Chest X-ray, AP view. Patient: 57 years old, sex M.
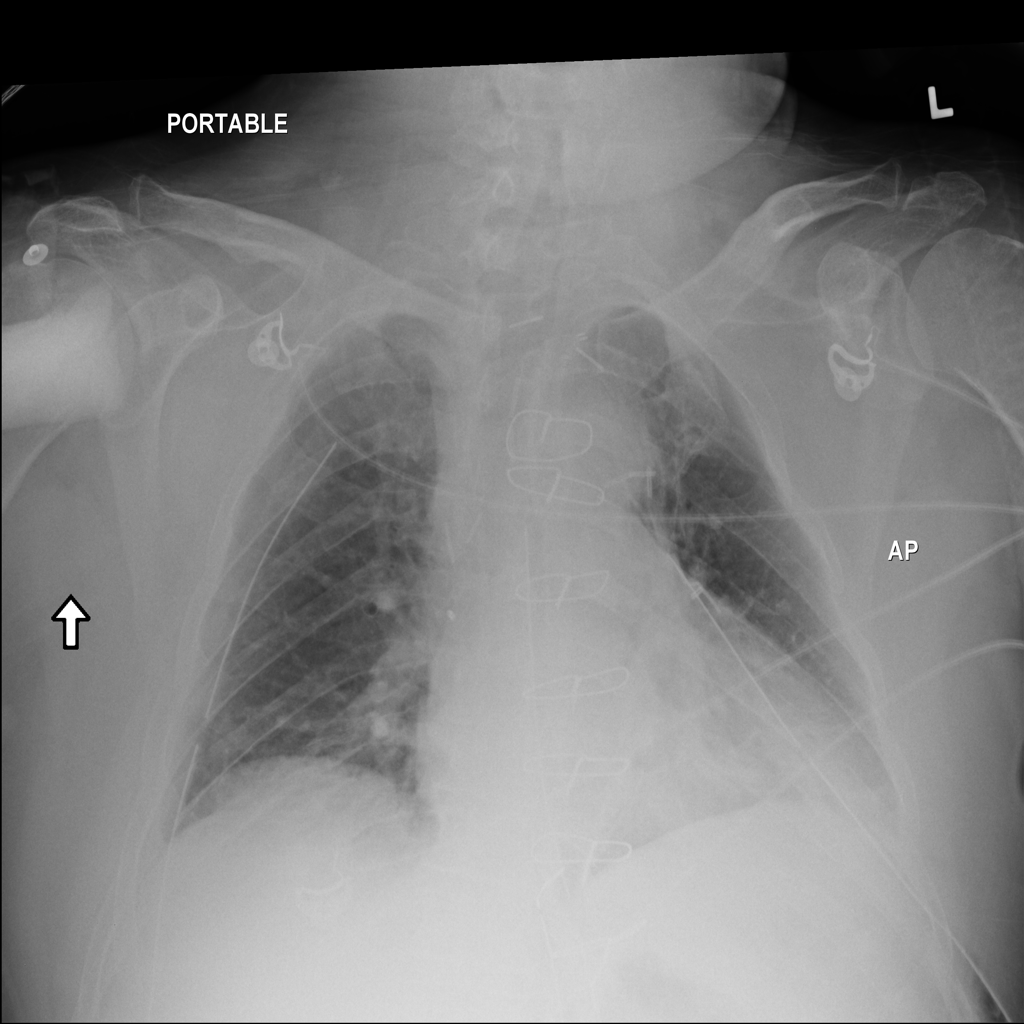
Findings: No Finding